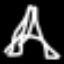
Label: The Eiffel Tower